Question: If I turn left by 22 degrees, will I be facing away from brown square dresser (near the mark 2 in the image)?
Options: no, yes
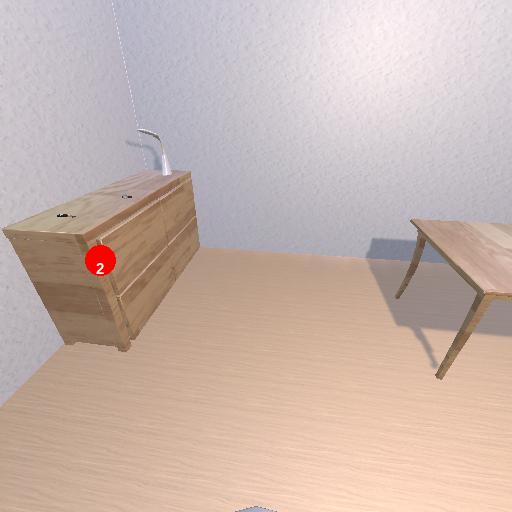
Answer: no